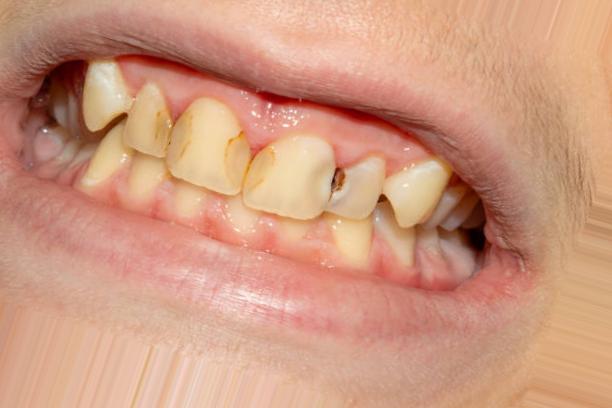
Condition: Caries